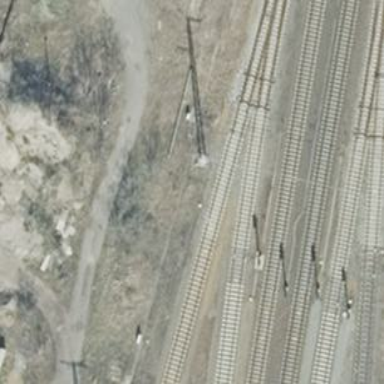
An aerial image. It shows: Railway signal with block marker for train protection.